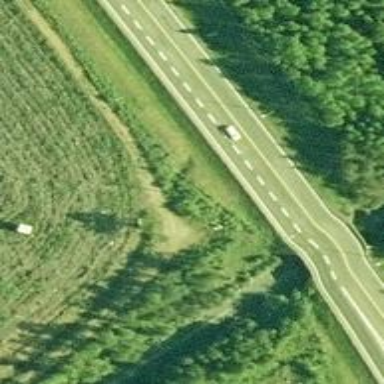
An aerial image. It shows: Motorway junction.